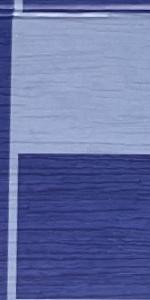
Label: Empty